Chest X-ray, PA view. Patient: 54 years old, sex F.
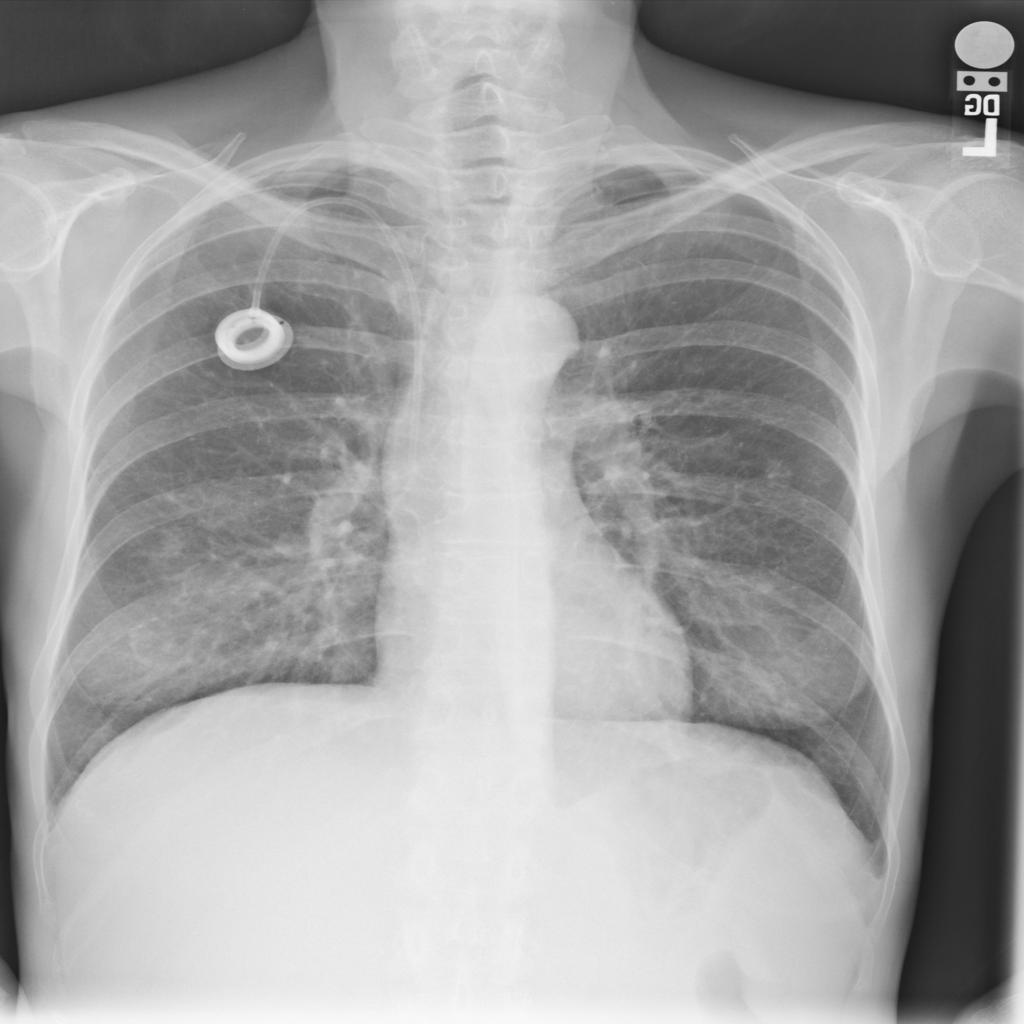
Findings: No Finding